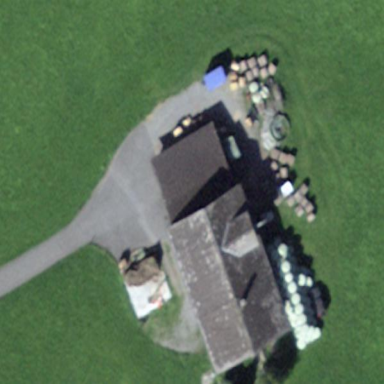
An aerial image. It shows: Farm building.